Question: I had browsed a couple of asp.net application form asp.net
I see some example not use OOP Aggregation or Containment like <URL> for exaple the
developer use countryID instead of country object in my job posting class and company class.
I want to know if this way is recommended or not
'''
public class JobPosting
{
#region Member Variables
private int intJobPostingID;
private int intCompanyID;
private string strContactPerson;
private string strTitle;
private string strDepartment;
private string strJobCode;
private string strCity;
private int intStateID;
private int intCountryID;
private int intEducationLevelID;
private int intJobTypeID;
private decimal dblMinSalary;
private decimal dblMaxSalary;
private string strDescription;
private DateTime dtPostingDate=DateTime.Now;
private string strPostedBy=HttpContext.Current.Profile.UserName;
}
public class Country
{
private string strCountryName;
private int intCountryID;
public Country()
{
}
}
public class Company
{
private int intCompanyID;
private string strUserName;
private string strCompanyName;
private string strBriefProfile;
private string strAddress1;
private string strAddress2;
private string strCity;
private int intStateID;
private int intCountryID;
private string strZIP;
private string strPhone;
private string strFax;
private string strEmail;
private string strWebSiteUrl;
}
'''
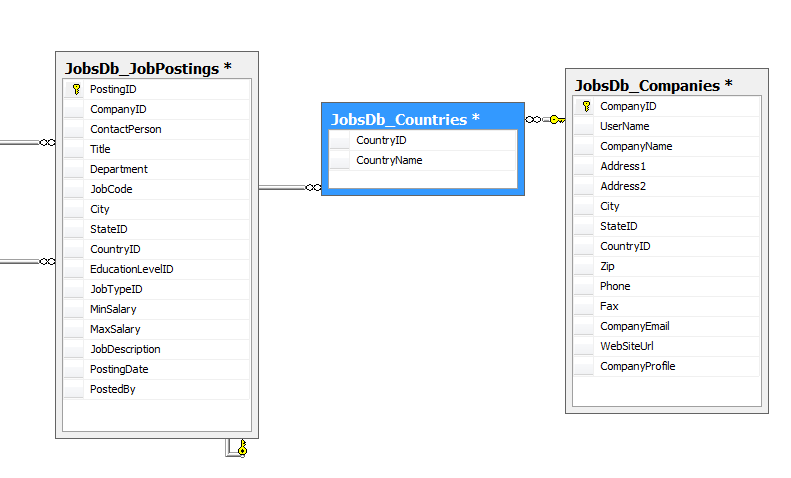
Answer: In the example you've shown, including the Country rather than countryId is recommended.ORM frameworks are specifically meant for that. The domain model should follow oop principles such as composition and inheritance, and ORM will bridge the gap between DB and domain model.